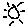
Label: sun